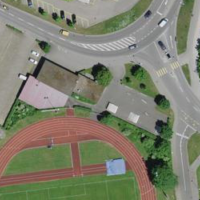
EUNIS habitat code: 53
Species observed at this site:
Apis mellifera